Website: crate-barrel
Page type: account-dashboard
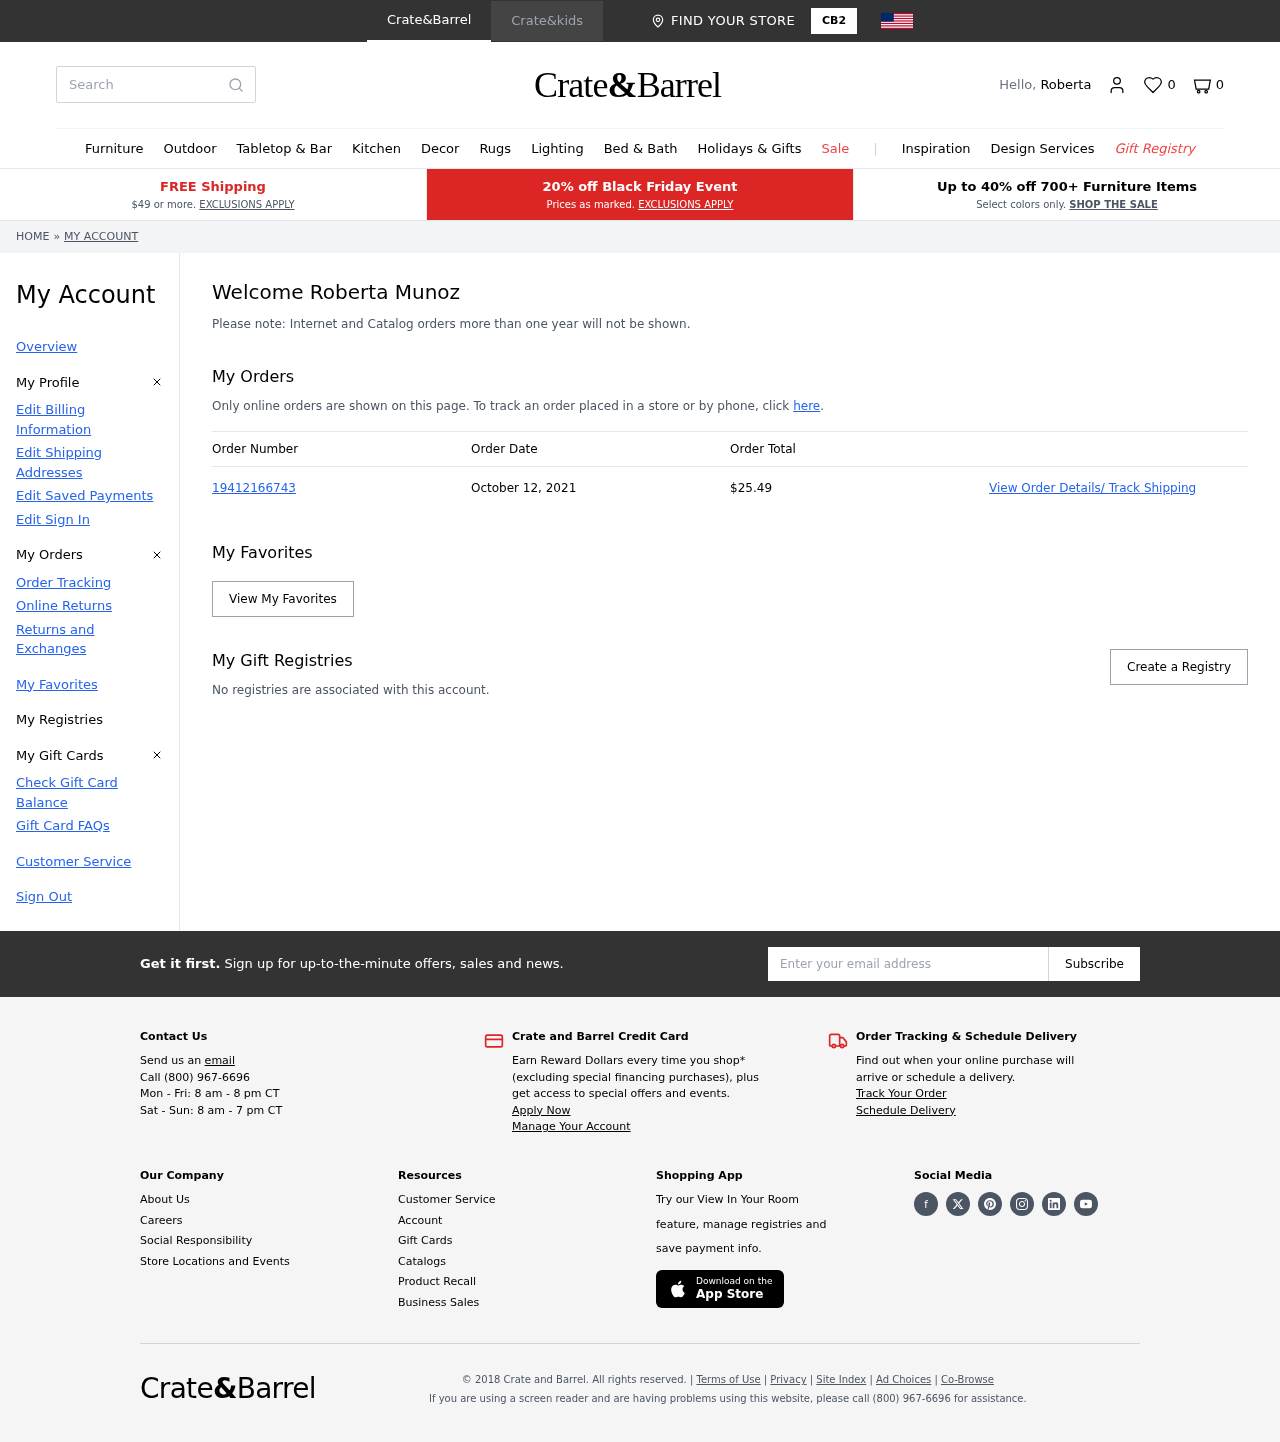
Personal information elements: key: PII_EMAIL
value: roberta_munoz@hotmail.com
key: PII_FIRSTNAME
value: Roberta
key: PII_FULLNAME
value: Roberta Munoz
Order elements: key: ORDER_NUM_ITEMS
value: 0
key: ORDER_NUMBER
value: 19412166743
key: ORDER_DATE
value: October 12, 2021
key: ORDER_TOTAL
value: $25.49
Search elements: key: HEADER_SEARCH
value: Search
Other elements: key: FAVORITES_COUNT
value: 0